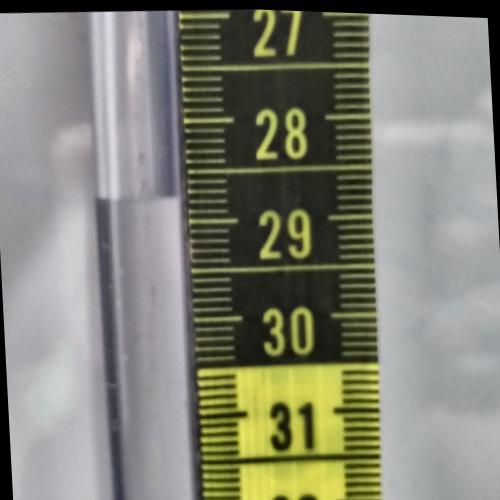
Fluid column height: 28.7 cm